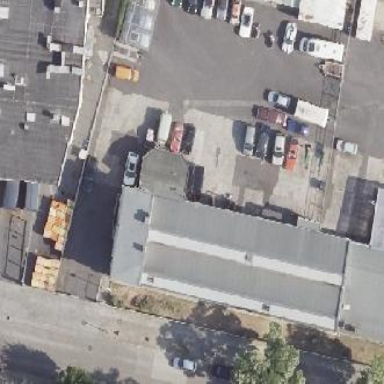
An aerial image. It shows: Commercial building.